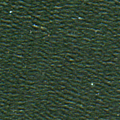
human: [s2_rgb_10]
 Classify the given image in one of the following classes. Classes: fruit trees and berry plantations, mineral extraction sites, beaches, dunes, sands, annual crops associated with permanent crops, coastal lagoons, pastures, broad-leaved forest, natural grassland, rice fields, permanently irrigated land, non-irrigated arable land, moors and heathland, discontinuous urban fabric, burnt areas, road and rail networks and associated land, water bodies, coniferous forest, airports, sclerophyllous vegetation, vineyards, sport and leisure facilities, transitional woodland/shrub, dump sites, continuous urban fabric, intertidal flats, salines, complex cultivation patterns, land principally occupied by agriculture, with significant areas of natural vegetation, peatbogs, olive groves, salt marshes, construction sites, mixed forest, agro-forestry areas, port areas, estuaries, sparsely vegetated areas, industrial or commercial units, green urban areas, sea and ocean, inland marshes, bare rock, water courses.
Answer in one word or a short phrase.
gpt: sea and ocean